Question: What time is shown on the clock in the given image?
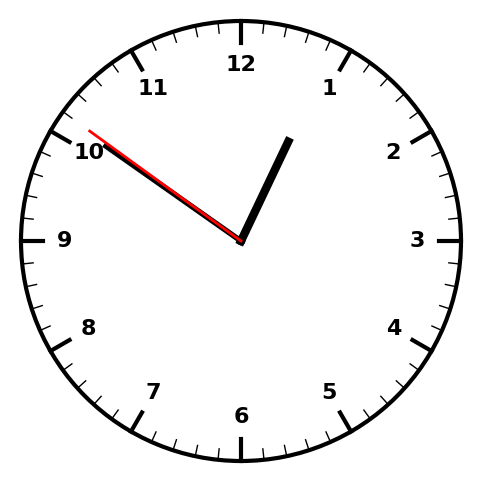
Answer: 12:50:51